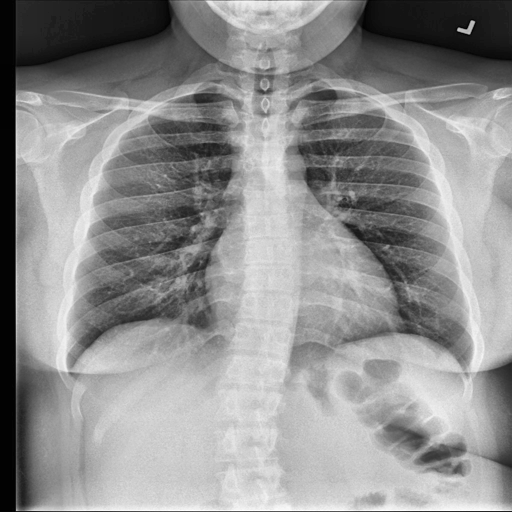
Finding: NORMAL